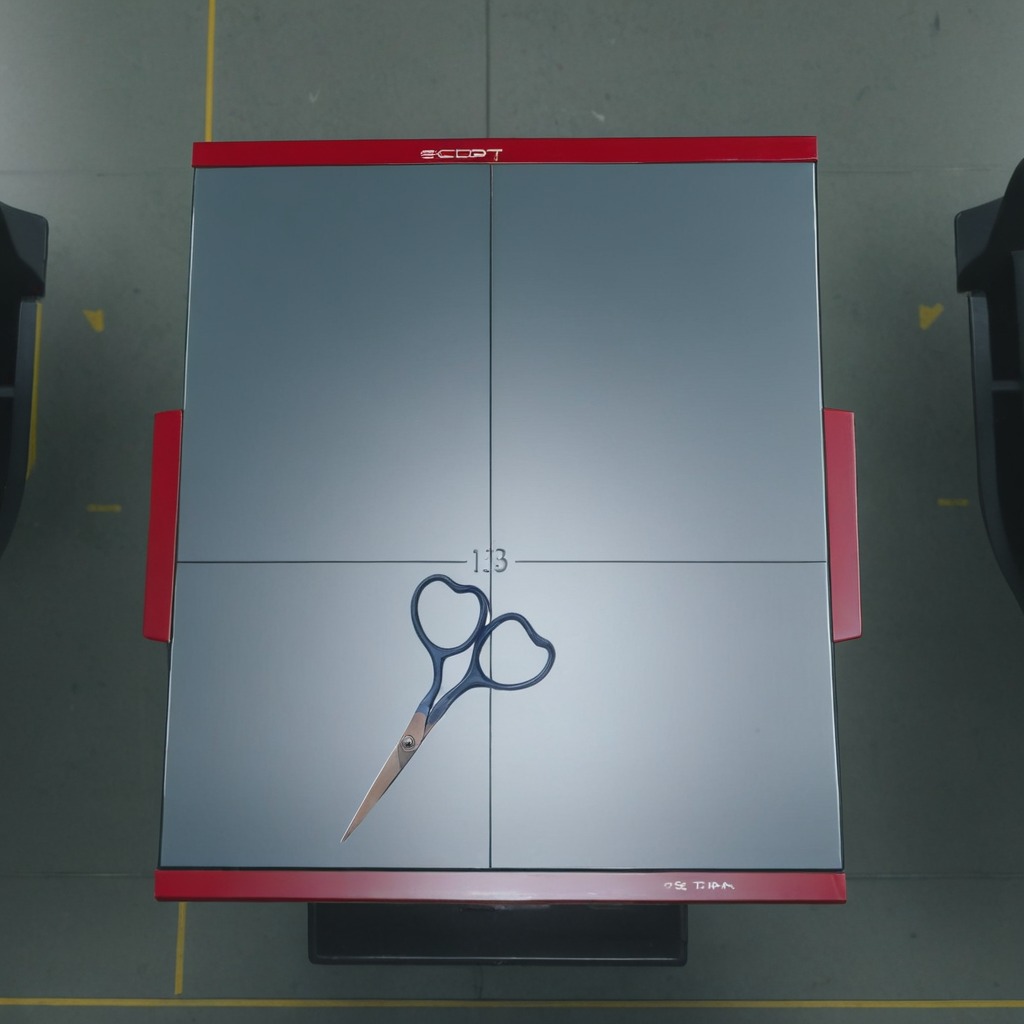
A scissor lying on a toolbox surface in an airplane hangar workshop 8K